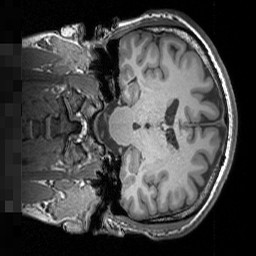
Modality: T1w
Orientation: coronal
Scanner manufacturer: siemens
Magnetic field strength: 3 T
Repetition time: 1.5 s
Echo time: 0.00291 s